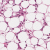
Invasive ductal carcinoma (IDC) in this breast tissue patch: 0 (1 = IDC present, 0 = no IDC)